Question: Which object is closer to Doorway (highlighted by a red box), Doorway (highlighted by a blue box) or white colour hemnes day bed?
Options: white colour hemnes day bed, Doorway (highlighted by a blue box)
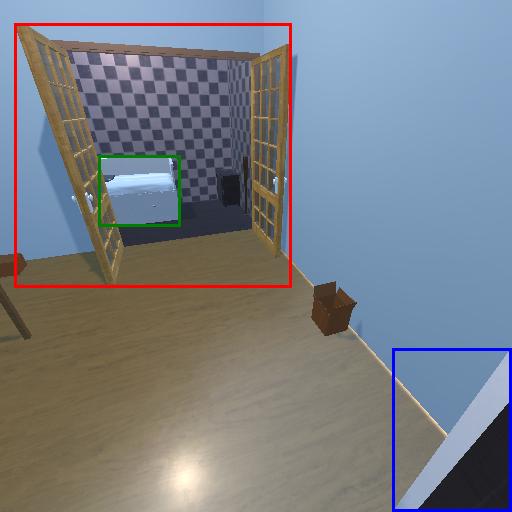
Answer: white colour hemnes day bed